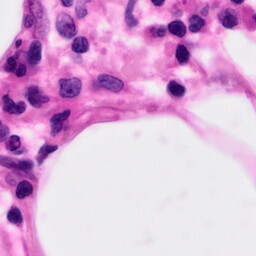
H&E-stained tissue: Pancreatic